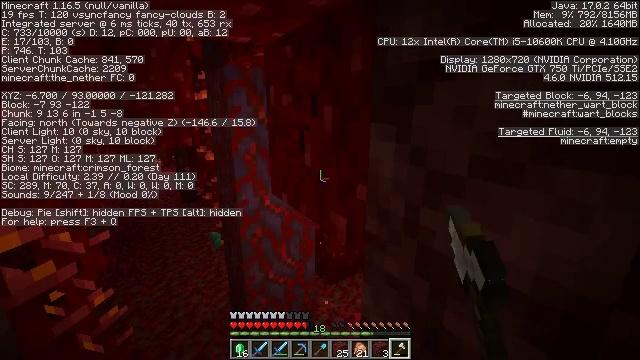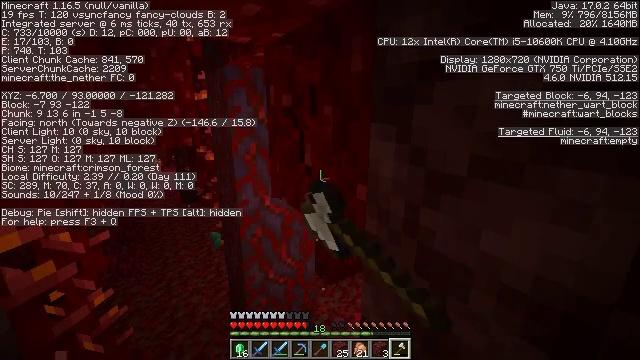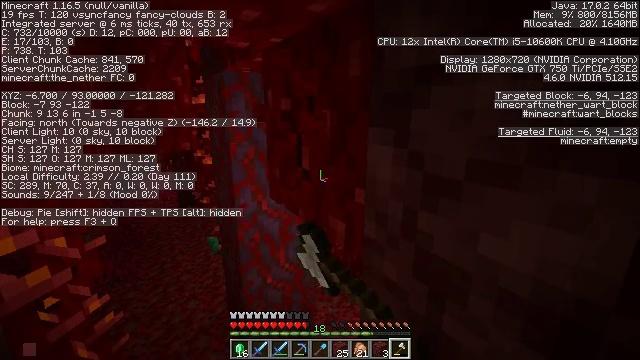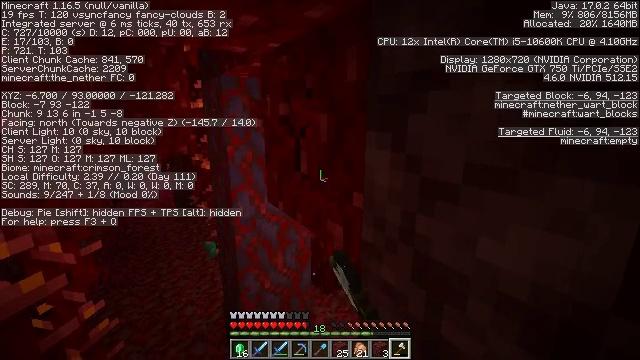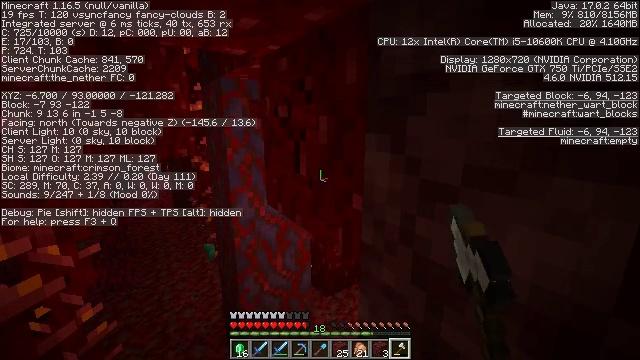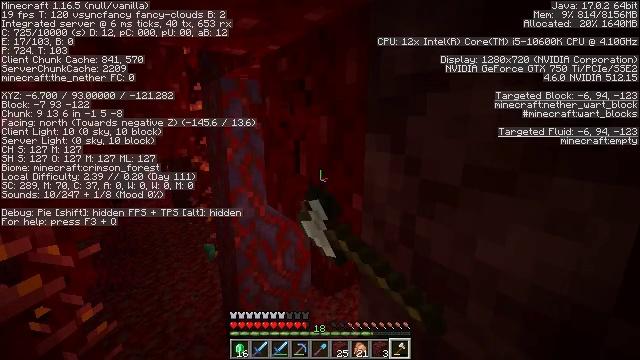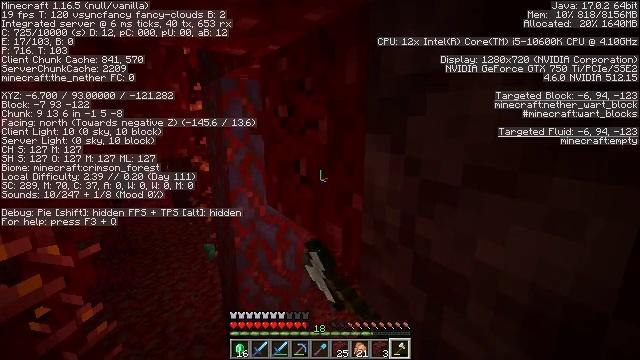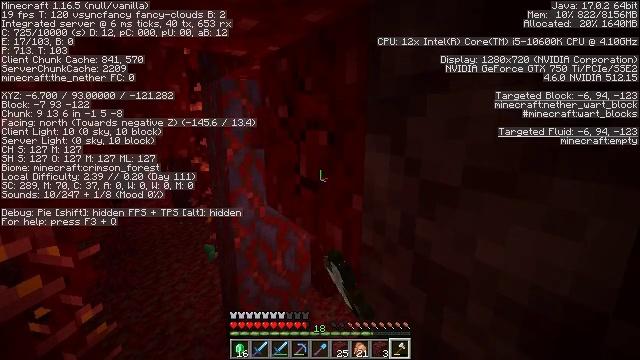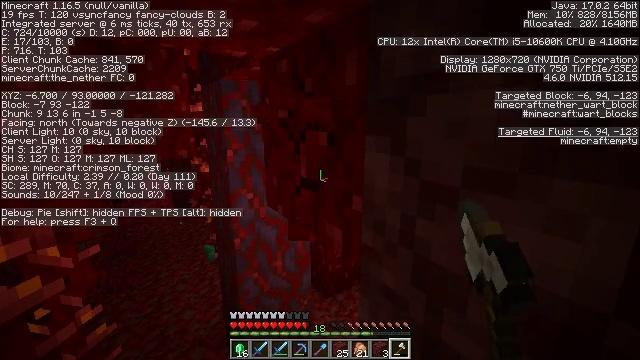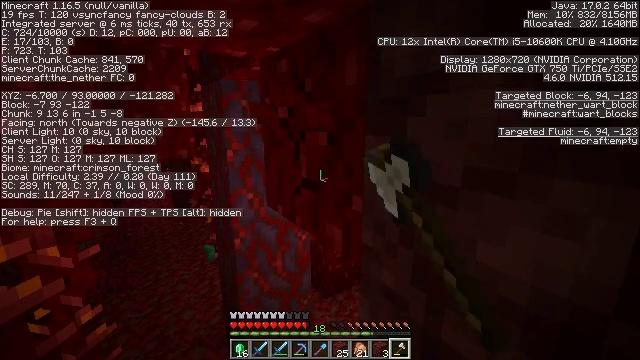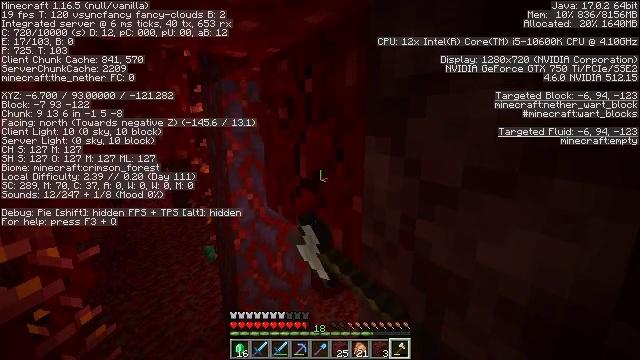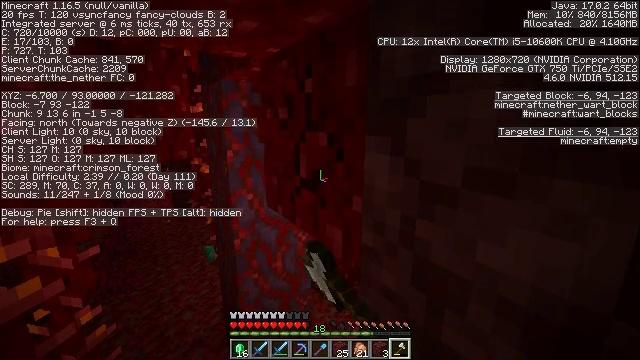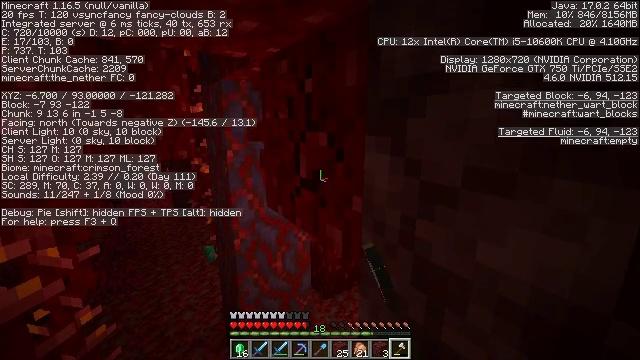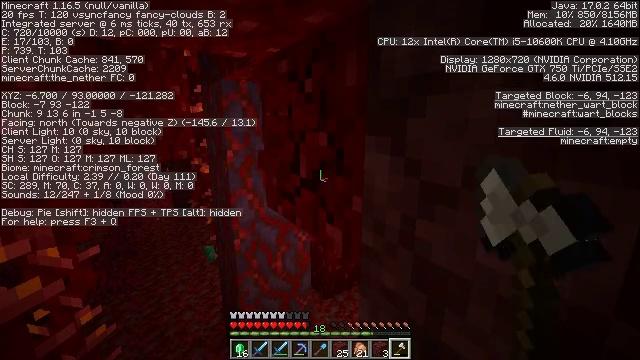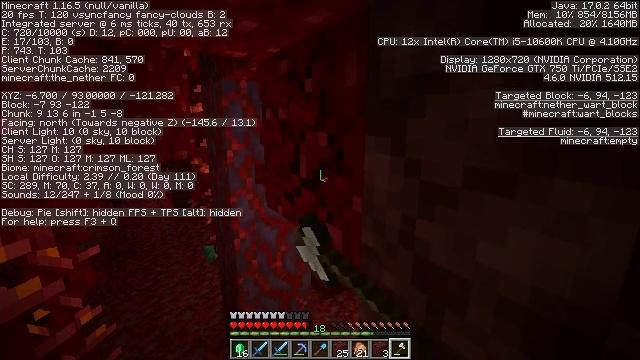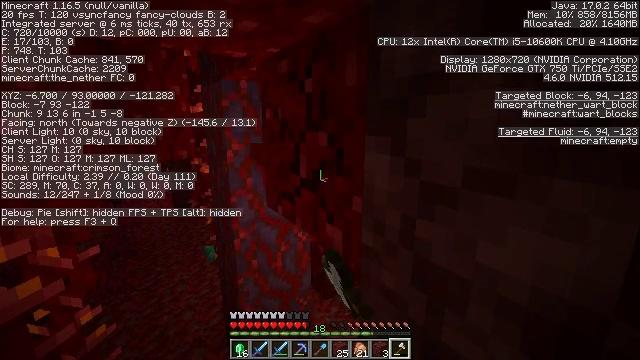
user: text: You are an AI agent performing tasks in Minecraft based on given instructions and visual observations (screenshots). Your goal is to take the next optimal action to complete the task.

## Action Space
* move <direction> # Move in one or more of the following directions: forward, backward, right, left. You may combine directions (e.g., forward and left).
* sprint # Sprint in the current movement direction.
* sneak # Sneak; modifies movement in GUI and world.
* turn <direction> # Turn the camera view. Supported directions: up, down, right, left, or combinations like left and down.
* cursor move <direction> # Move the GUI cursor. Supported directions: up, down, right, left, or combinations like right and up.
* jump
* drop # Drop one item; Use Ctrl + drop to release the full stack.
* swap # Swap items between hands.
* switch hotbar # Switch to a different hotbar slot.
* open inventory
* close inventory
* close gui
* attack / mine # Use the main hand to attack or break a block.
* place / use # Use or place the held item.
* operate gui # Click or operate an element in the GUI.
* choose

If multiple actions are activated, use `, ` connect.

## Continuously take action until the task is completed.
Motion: motion action
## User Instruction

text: Gather the nether wart block from a crimson forest.
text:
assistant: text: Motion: attack / mine
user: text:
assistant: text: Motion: attack / mine
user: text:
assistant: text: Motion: attack / mine
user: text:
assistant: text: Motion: attack / mine
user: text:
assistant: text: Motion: attack / mine
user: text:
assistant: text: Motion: attack / mine
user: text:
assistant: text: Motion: attack / mine
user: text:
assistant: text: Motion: attack / mine
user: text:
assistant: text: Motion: attack / mine
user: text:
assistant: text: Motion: attack / mine
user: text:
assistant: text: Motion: attack / mine
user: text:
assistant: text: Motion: attack / mine
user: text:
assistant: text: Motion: attack / mine
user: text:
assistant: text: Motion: attack / mine
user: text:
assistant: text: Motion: attack / mine
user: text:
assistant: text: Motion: attack / mine
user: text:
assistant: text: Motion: attack / mine
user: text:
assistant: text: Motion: attack / mine
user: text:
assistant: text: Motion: attack / mine
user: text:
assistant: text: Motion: attack / mine
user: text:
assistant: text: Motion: attack / mine
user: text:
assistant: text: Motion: attack / mine
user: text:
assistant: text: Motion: attack / mine
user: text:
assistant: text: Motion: attack / mine
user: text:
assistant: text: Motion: attack / mine
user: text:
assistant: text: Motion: attack / mine
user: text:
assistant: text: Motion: attack / mine